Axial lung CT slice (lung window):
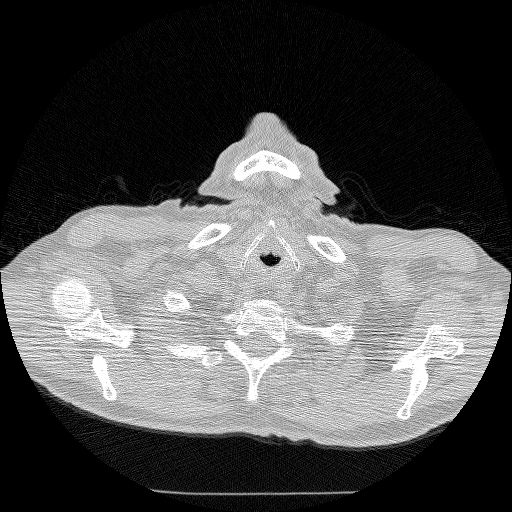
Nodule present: no